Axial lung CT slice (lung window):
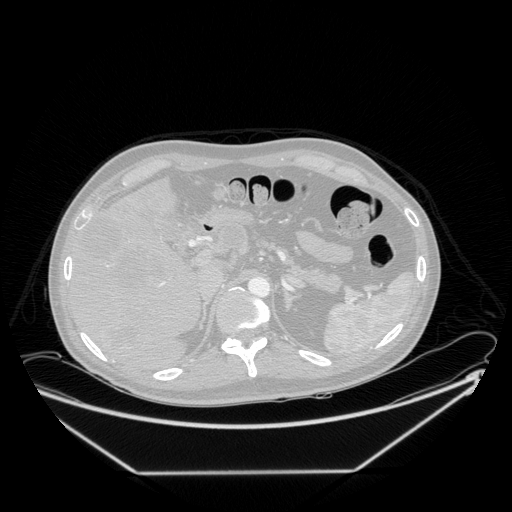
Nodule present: no